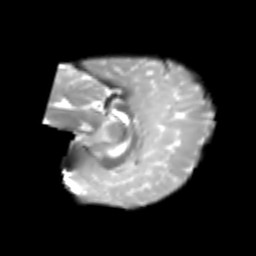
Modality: T2w
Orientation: sagittal
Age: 6
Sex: male
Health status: healthy